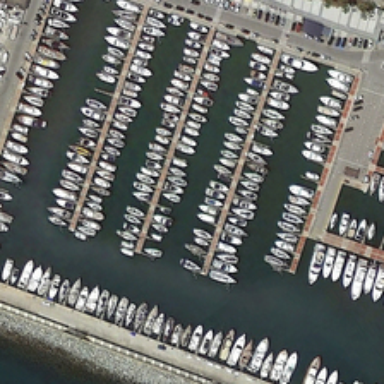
A large number of white ships parked in the port .